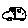
Label: car